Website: bh-photo
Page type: review-order
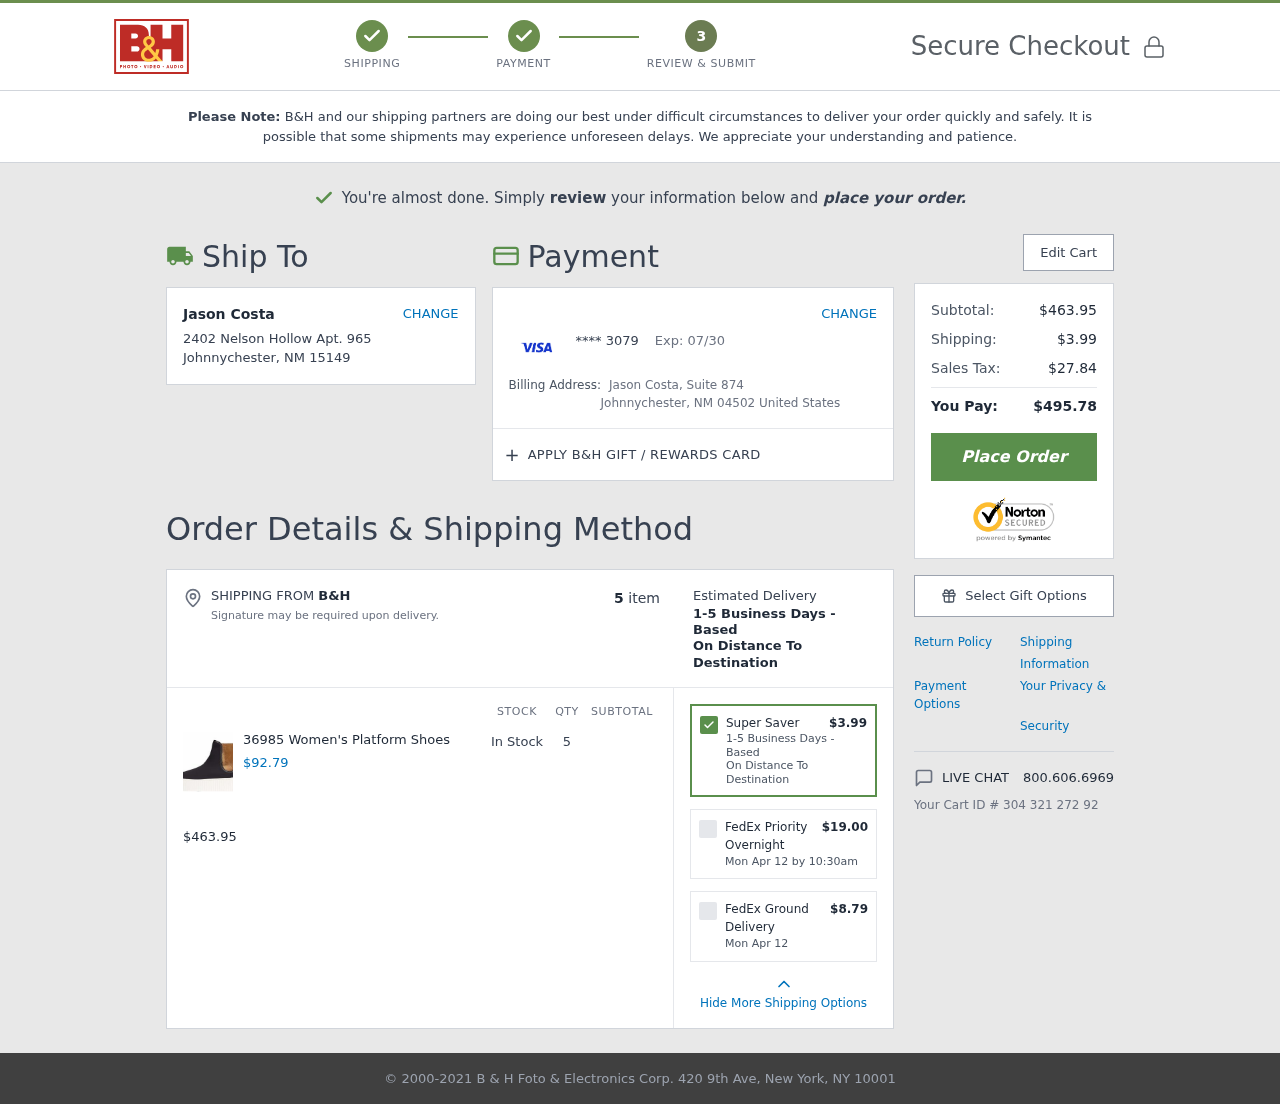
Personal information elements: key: PII_CARD_EXPIRY
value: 07/30
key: PII_CARD_LAST4
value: **** 3079
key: PII_CITY
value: Johnnychester
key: PII_CITY_STATE_ZIP2
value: Johnnychester, NM 04502
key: PII_COUNTRY
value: United States
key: PII_FULLNAME
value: Jason Costa
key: PII_FULLNAME2
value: Jason Costa
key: PII_POSTCODE
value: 15149
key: PII_STATE_ABBR
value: NM
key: PII_STREET
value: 2402 Nelson Hollow Apt. 965
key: PII_STREET2
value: Suite 874
Product elements: key: PRODUCT1_NAME
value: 36985 Women's Platform Shoes
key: PRODUCT1_PRICE
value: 92.79
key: PRODUCT1_QUANTITY
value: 5
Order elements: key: ORDER_NUM_ITEMS
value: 5
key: ORDER_SUBTOTAL
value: $463.95
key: ORDER_SHIPPING_COST
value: $3.99
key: ORDER_DELIVERY_DATE
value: Mon Apr 12 by 10:30am
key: ORDER_DELIVERY_DATE2
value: Mon Apr 12
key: ORDER_TAX
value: $27.84
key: ORDER_TOTAL
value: $495.78
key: ORDER_ID
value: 304 321 272 92